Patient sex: M
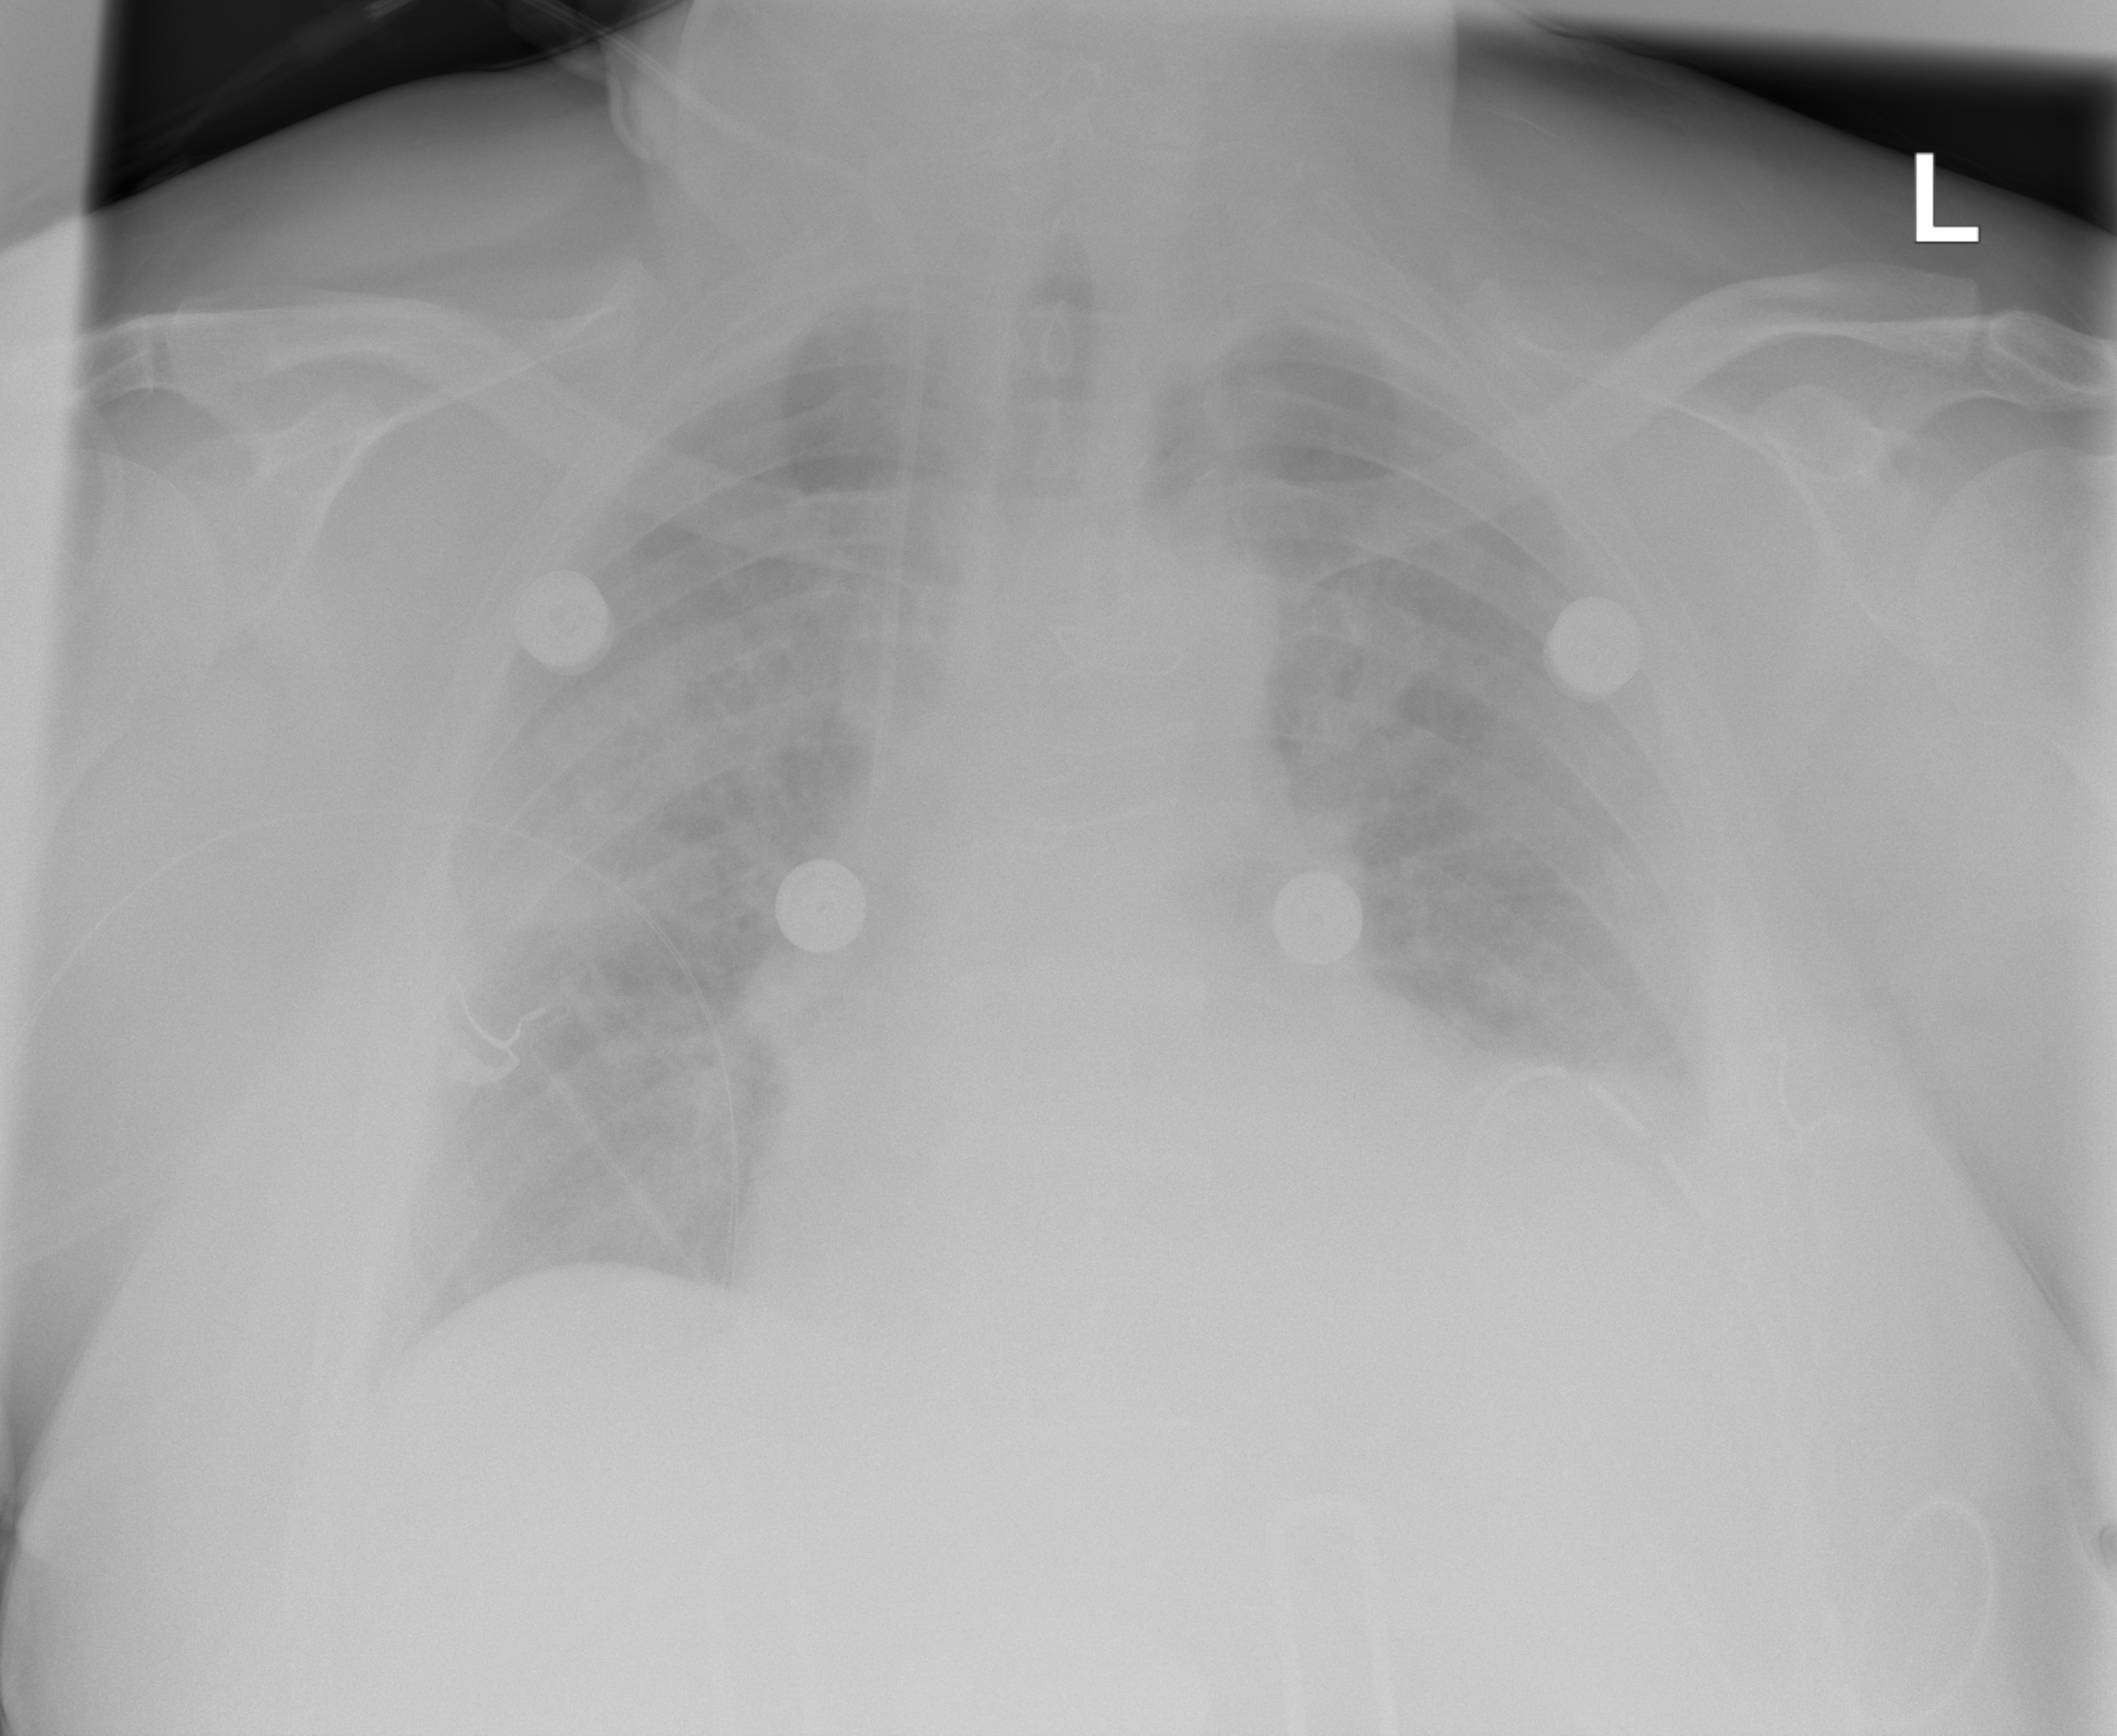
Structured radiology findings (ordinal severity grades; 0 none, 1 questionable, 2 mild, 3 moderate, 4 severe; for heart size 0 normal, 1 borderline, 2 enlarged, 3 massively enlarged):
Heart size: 2
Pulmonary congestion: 1
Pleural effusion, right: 1
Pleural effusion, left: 3
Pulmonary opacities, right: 2
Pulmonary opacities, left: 0
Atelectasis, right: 2
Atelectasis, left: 3